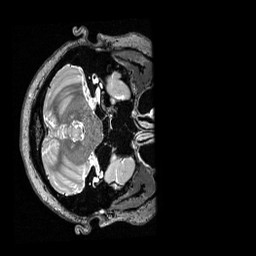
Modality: T2w
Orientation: axial
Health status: healthy
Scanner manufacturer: siemens
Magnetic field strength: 3 T
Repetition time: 3.2 s
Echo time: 0.565 s